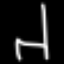
Label: chair